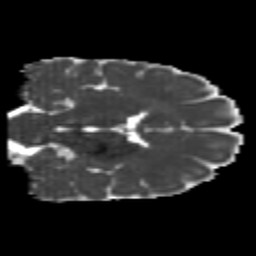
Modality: MD
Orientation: coronal
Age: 24
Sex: female
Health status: healthy
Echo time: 0.074 s